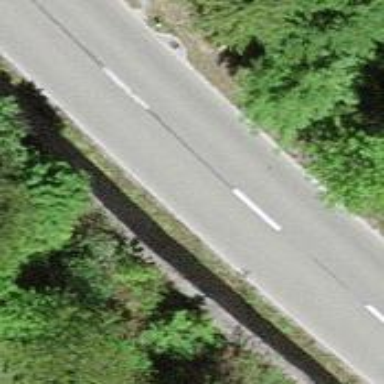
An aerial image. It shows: Tertiary road with asphalt surface and lane markings. There are no sidewalks along the road.